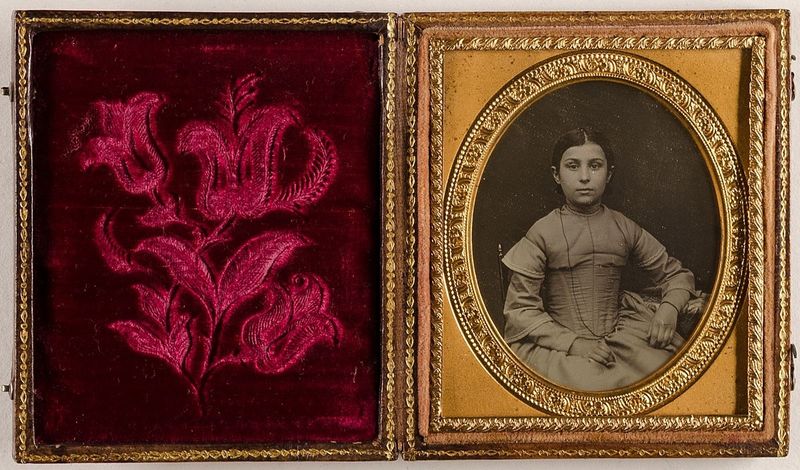
Titel: Unbekannte junge Frau
Standort: Hamburg
Institution: Museum für Kunst und Gewerbe Hamburg
Schlagwörter: frau, portrait, figur, foto, fotografie, photographie, photo, etui, lichtbild, daguerreotypie, bildwerke, angewandte und bildende kunst, hessische systematik, porträt, mädchen, porträtfotografie, porträtphotographie, hüftbild